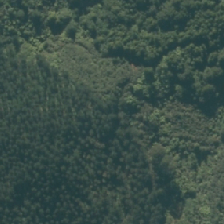
Land cover: manuka_kanuka